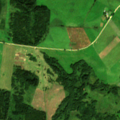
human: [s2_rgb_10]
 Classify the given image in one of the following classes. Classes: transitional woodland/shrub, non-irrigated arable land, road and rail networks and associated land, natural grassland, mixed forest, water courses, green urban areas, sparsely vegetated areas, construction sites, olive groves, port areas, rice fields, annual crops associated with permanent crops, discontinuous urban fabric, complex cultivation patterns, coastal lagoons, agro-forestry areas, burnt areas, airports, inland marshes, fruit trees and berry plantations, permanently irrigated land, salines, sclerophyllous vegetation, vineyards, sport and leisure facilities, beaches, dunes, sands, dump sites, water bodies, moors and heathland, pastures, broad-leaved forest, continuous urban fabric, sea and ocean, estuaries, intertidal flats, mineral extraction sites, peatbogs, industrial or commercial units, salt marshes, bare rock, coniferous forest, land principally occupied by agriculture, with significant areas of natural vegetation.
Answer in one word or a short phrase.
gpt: pastures, land principally occupied by agriculture, with significant areas of natural vegetation, mixed forest, transitional woodland/shrub